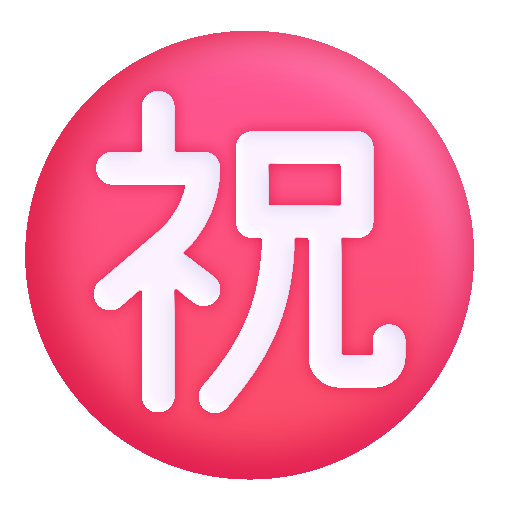
japanese congratulations button color